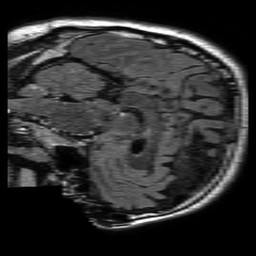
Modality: FLAIR
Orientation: sagittal
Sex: male
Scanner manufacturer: philips
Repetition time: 11 s
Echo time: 0.125 s